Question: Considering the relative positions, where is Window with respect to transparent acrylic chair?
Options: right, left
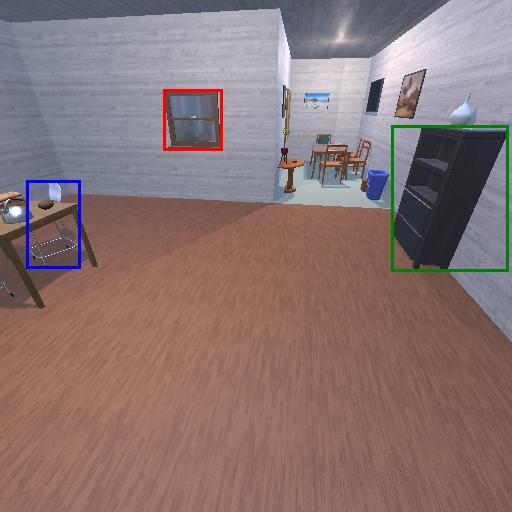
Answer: right